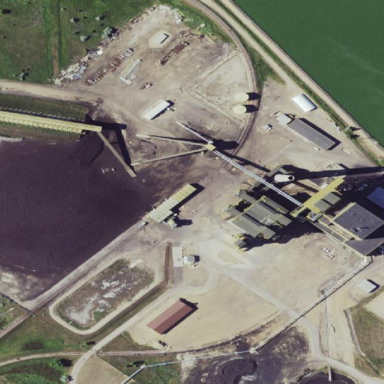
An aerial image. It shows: Industrial area with coal-powered plant.